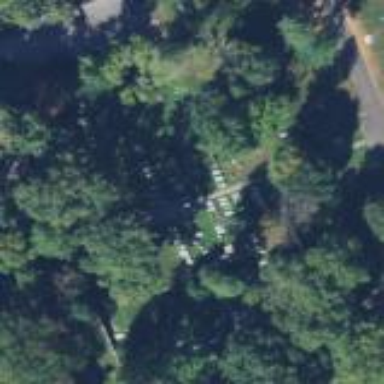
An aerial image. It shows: Cemetery.